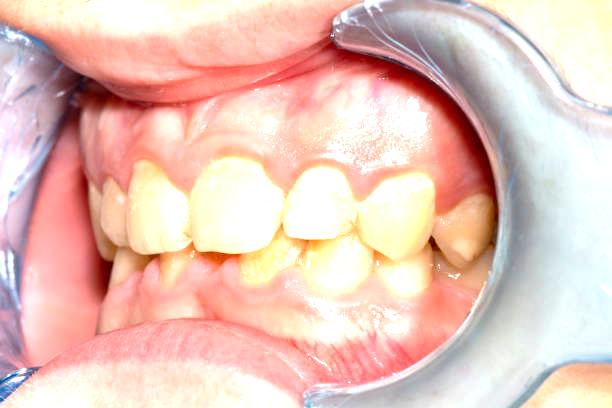
Condition: Gingivitis